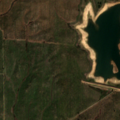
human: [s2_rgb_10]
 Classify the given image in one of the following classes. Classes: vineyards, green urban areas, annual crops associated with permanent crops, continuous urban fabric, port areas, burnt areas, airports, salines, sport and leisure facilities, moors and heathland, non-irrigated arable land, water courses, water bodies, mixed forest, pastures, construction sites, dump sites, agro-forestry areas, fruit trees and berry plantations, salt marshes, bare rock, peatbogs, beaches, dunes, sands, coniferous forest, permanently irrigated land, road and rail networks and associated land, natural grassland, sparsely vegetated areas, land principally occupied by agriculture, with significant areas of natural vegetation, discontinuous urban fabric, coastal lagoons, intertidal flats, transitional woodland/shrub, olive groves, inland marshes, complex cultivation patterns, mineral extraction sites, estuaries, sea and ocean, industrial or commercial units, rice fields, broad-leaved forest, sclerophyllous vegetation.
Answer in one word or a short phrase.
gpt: olive groves, agro-forestry areas, water bodies